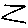
Label: zigzag